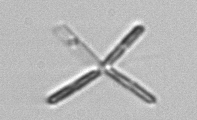
Label: Thalassionema